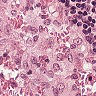
Metastatic tissue present: no